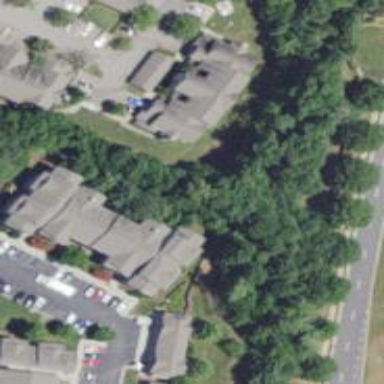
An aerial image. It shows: Residential building.